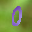
Label: 0